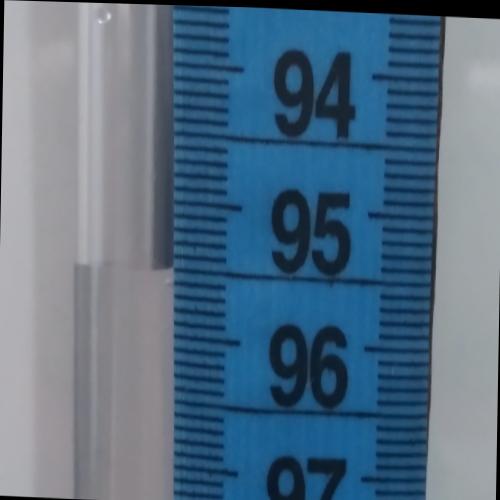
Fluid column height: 95.5 cm